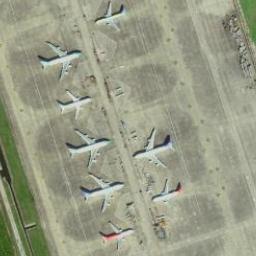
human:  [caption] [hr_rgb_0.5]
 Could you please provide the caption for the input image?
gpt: Eight face-to-face planes parked in two lines on the airport and two of them with orange marks .

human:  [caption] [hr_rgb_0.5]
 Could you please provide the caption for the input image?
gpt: Eight airplanes were neatly arranged on the airport .

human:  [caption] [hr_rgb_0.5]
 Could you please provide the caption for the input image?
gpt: Eight planes lined up in the open space .

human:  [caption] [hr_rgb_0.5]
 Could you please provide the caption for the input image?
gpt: Eight planes on the concrete in the middle of the grass .

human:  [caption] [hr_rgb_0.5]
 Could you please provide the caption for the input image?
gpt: Eight airplanes are parked on the open place in the middle of the grass .